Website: bh-photo
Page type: payment
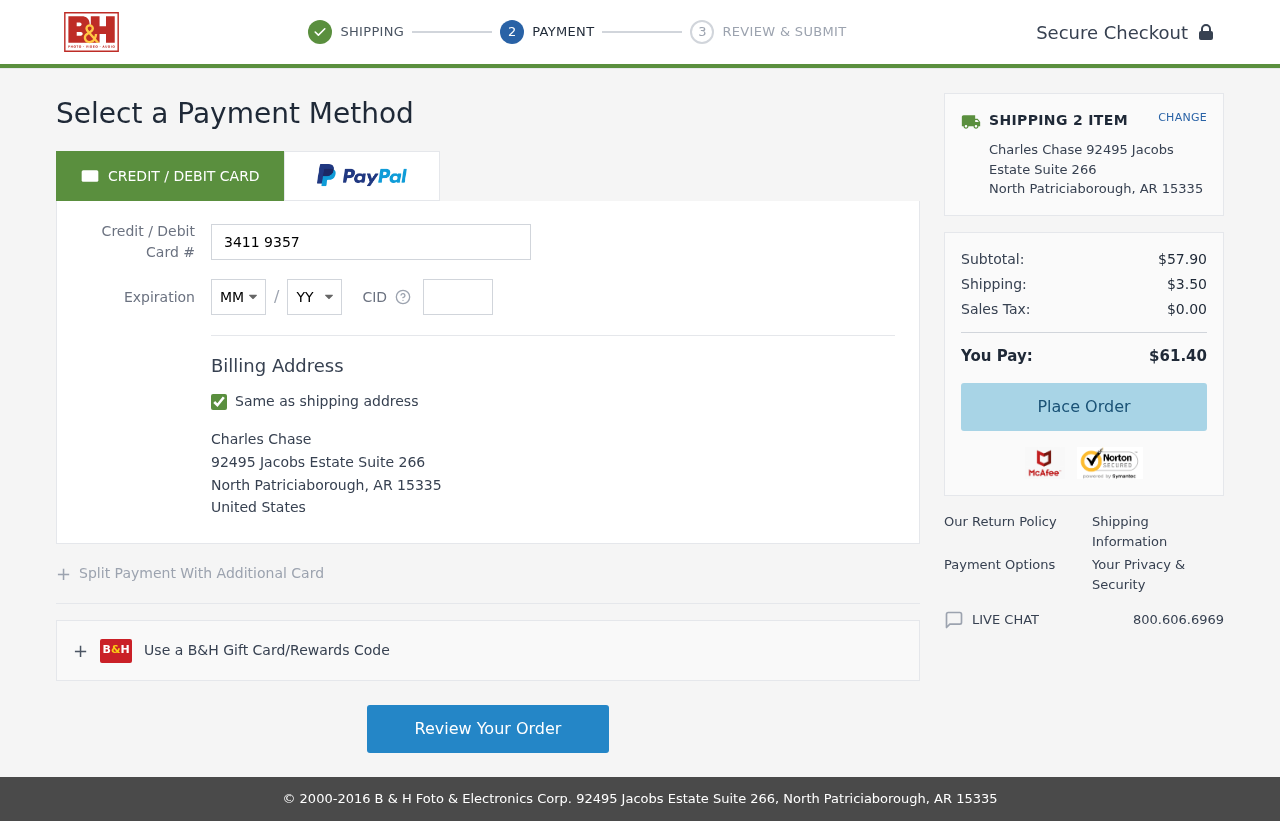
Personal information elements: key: PII_CARD_CVV
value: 5463
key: PII_CARD_EXPIRY_MONTH
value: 05
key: PII_CARD_EXPIRY_YEAR
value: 30
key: PII_CARD_NUMBER
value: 3411 9357 7076 210
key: PII_CITY
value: North Patriciaborough
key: PII_COUNTRY
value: United States
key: PII_FULLNAME
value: Charles Chase
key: PII_POSTCODE
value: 15335
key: PII_STATE_ABBR
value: AR
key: PII_STREET
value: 92495 Jacobs Estate Suite 266
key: PII_FULLNAME2
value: Charles Chase
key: PII_STREET2
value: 92495 Jacobs Estate Suite 266
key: PII_CITY2
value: North Patriciaborough
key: PII_STATE_ABBR2
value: AR
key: PII_POSTCODE2
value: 15335
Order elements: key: ORDER_NUM_ITEMS
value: SHIPPING 2 ITEM
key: ORDER_SUBTOTAL
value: $57.90
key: ORDER_SHIPPING_COST
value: $3.50
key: ORDER_TAX
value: $0.00
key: ORDER_TOTAL
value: $61.40